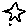
Label: star